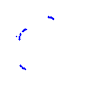
Particle: kaon